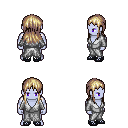
a pixel art fantasy rpg character, male body template, dark elf, purple skin, white robe, white pants, white blonde unkempt hairstyle, ghillies, four views (front, back, left, right), 2x2 character sprite sheet, small pixel art, hard edges, no anti-aliasing